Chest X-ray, AP view. Patient: 43 years old, sex M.
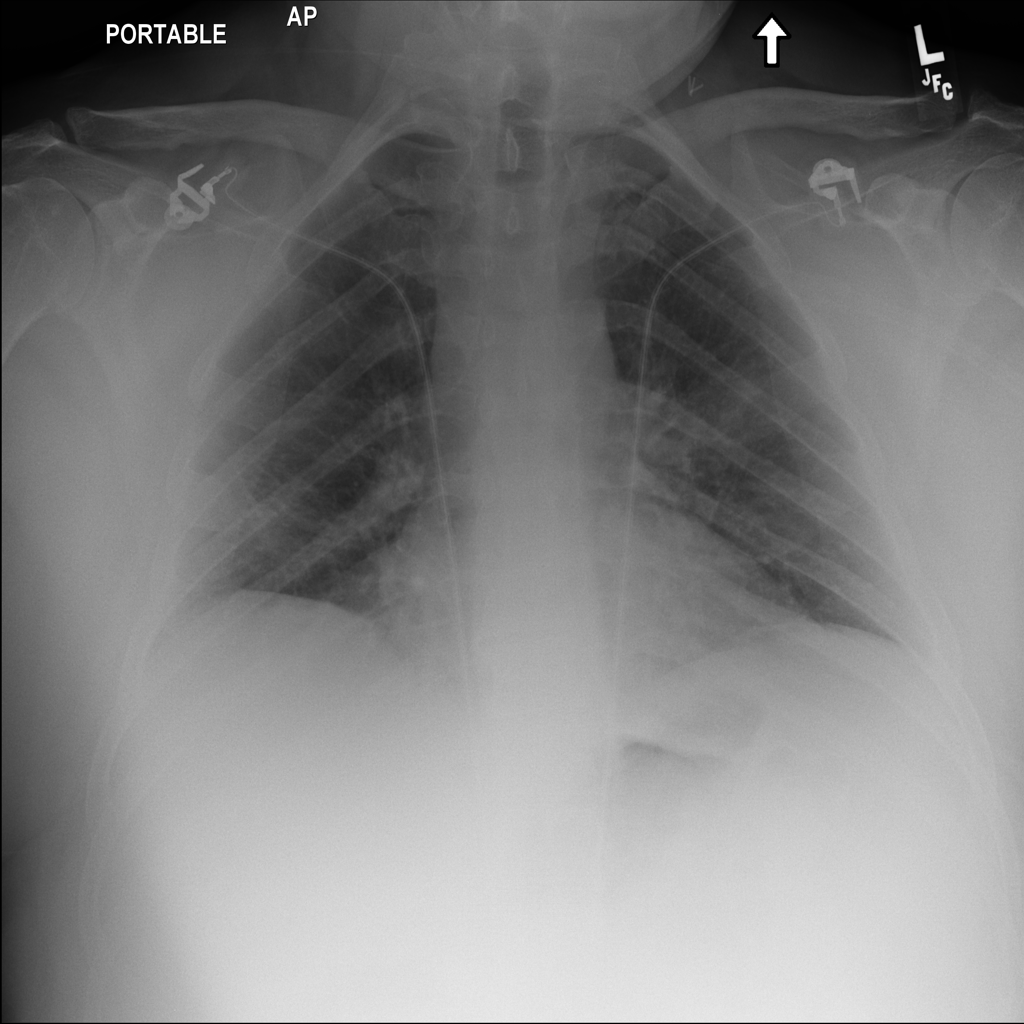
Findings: No Finding